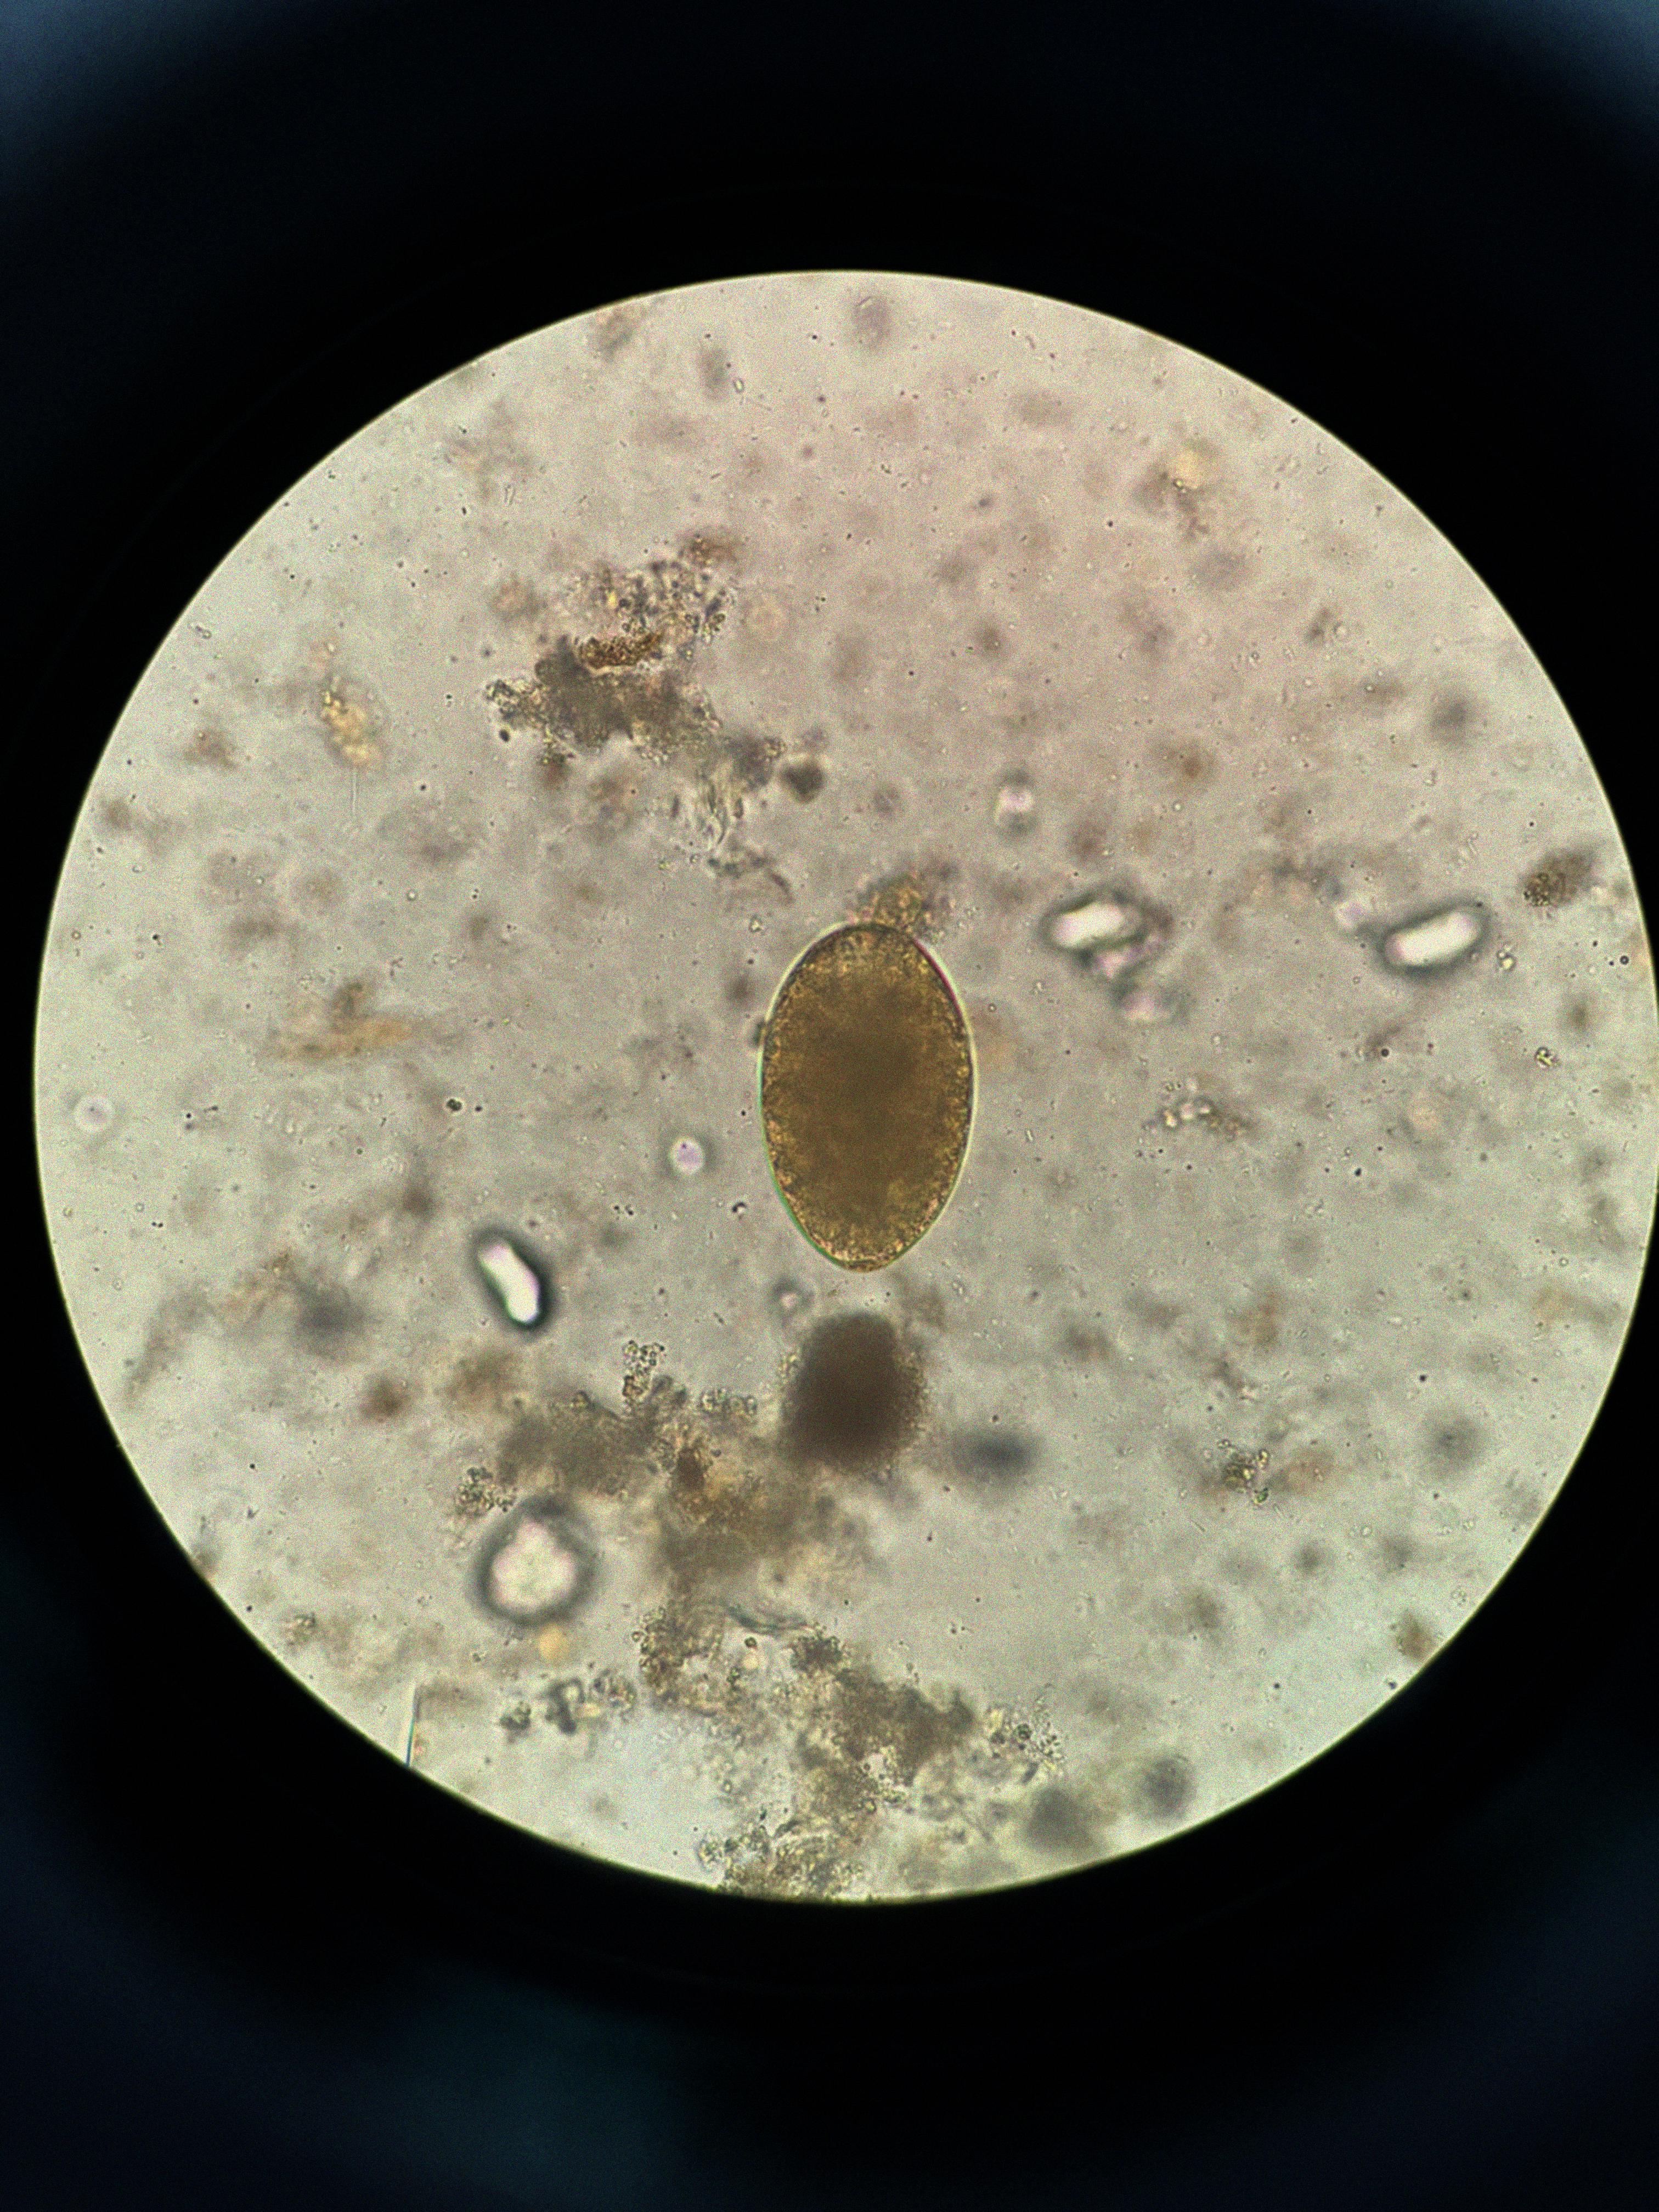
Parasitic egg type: Fasciolopsis buski